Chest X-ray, PA view. Patient: 14 years old, sex M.
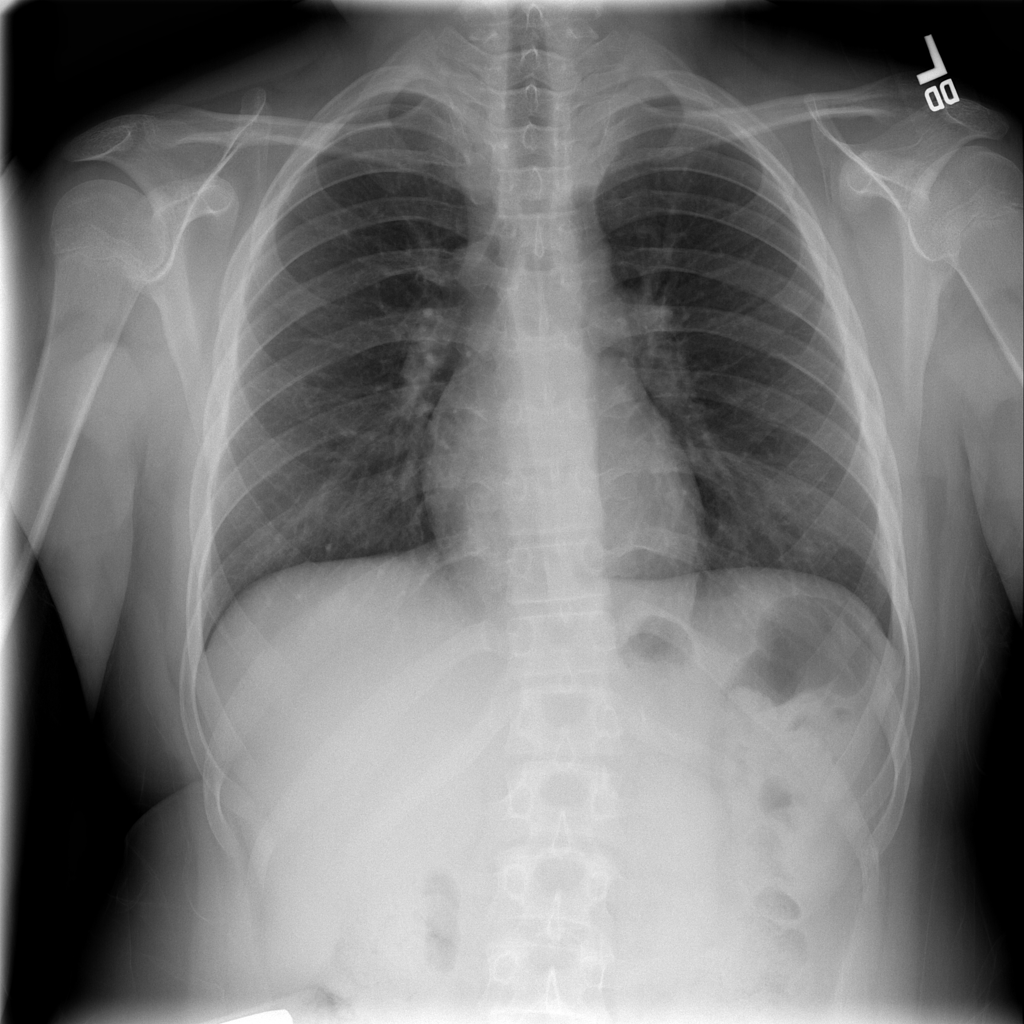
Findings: No Finding